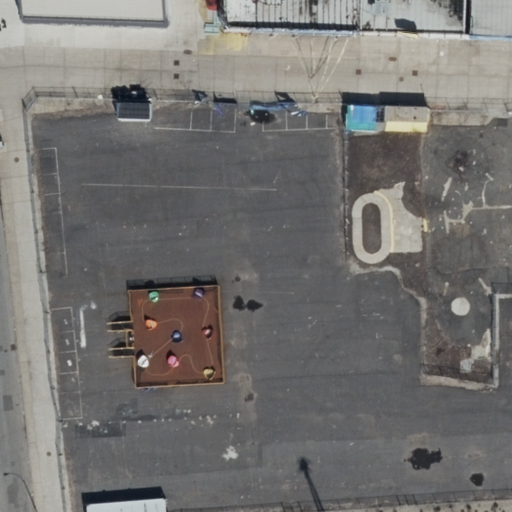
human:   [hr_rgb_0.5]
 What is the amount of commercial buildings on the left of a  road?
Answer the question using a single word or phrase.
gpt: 0

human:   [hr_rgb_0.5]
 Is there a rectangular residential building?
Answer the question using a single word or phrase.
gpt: yes

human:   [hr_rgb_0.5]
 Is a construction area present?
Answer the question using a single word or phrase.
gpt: no

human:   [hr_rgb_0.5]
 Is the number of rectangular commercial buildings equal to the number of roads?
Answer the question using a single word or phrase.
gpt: no

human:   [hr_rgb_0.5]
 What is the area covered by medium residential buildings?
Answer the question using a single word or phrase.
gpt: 422m2

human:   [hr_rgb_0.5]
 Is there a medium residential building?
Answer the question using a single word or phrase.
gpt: yes

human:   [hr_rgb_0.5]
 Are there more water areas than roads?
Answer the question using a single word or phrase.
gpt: no

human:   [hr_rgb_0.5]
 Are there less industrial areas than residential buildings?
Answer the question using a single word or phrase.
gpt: yes

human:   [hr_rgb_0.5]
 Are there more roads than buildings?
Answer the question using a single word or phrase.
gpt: no

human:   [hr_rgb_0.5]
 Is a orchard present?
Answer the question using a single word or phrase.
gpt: no

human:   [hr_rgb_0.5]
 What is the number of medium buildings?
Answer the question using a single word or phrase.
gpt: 3

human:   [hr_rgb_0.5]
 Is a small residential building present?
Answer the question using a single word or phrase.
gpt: yes

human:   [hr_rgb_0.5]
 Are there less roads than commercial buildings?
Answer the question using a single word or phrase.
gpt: no

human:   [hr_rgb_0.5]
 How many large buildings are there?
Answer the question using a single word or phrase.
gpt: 0

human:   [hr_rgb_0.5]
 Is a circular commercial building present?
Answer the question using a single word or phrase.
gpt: no

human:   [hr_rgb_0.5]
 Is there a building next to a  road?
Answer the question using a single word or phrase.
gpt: yes

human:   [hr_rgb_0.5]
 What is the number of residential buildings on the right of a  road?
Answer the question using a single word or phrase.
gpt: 3

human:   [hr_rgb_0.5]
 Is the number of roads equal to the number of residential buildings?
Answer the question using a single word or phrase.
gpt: no

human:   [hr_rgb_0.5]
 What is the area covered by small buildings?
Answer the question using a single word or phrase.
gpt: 55m2

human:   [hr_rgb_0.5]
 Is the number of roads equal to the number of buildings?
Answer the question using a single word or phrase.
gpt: no

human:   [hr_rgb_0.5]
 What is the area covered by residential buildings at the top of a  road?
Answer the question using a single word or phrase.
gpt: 478m2

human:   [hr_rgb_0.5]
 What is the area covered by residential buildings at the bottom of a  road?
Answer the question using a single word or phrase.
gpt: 0m2

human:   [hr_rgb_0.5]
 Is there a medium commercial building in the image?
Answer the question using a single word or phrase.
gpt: no

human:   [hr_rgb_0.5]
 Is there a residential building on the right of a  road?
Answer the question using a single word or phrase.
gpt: yes

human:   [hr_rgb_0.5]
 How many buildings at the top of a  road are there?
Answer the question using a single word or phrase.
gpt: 4

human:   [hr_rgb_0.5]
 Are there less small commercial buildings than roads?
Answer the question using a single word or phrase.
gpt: yes

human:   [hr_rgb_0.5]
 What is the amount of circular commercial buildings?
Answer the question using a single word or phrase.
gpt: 0

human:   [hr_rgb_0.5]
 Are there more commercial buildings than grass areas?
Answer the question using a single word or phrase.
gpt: no

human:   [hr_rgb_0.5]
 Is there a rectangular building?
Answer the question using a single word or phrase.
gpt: yes

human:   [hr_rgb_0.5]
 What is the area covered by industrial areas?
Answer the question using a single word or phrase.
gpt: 0m2

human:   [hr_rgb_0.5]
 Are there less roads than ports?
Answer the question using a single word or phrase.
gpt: no

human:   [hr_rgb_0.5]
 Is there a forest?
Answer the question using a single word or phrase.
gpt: no

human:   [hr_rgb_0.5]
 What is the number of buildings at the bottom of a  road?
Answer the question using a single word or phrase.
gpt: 0

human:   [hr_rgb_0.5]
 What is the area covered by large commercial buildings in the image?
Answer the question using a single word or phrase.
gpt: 0m2

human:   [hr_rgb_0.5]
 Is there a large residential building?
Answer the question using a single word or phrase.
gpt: no

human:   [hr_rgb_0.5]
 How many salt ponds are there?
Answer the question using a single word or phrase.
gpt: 0